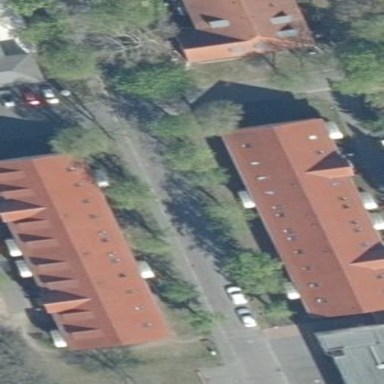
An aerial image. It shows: Image showing building with apartments.